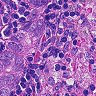
Metastatic tissue present: yes